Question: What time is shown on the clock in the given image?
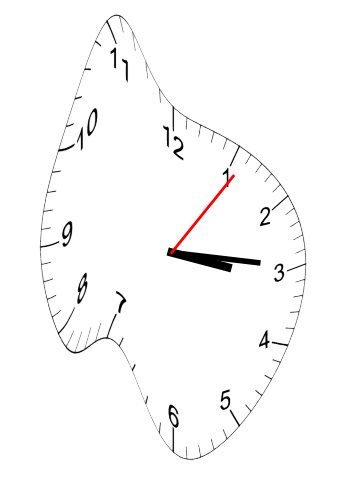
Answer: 03:15:06